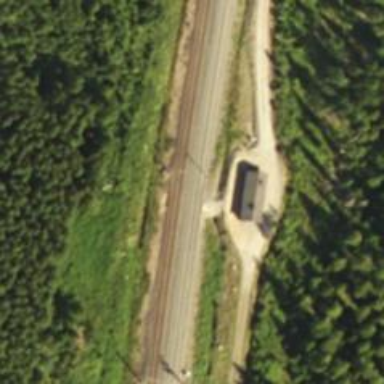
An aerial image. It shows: Railway with continuous electrified contact line.